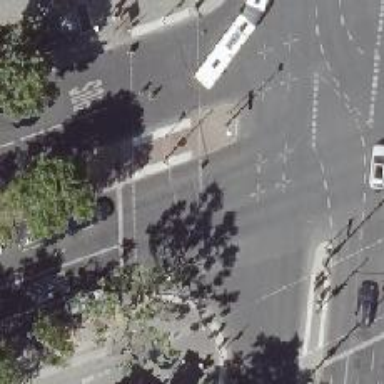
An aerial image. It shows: Road crossing with traffic signals.